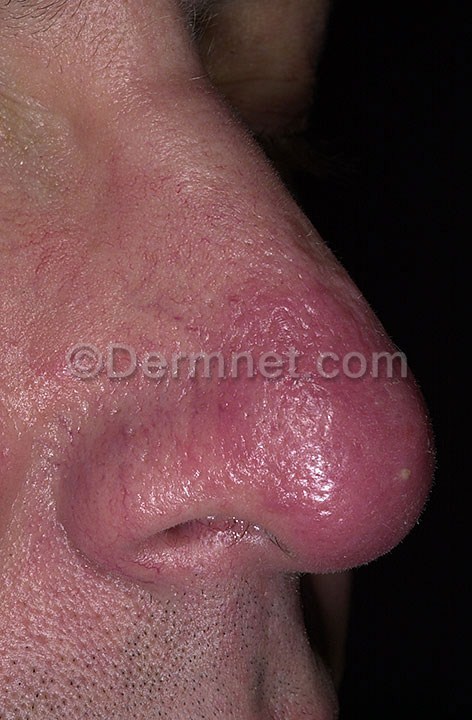
Disease: Acne and Rosacea Photos